Field crop: tomato
Growth stage: 1
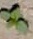
Species: solanum